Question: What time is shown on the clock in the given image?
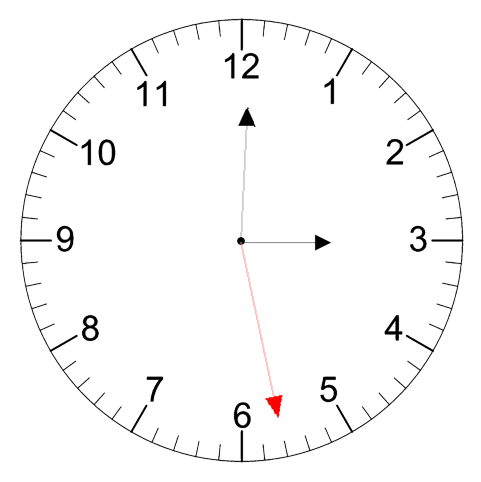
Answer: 03:00:28